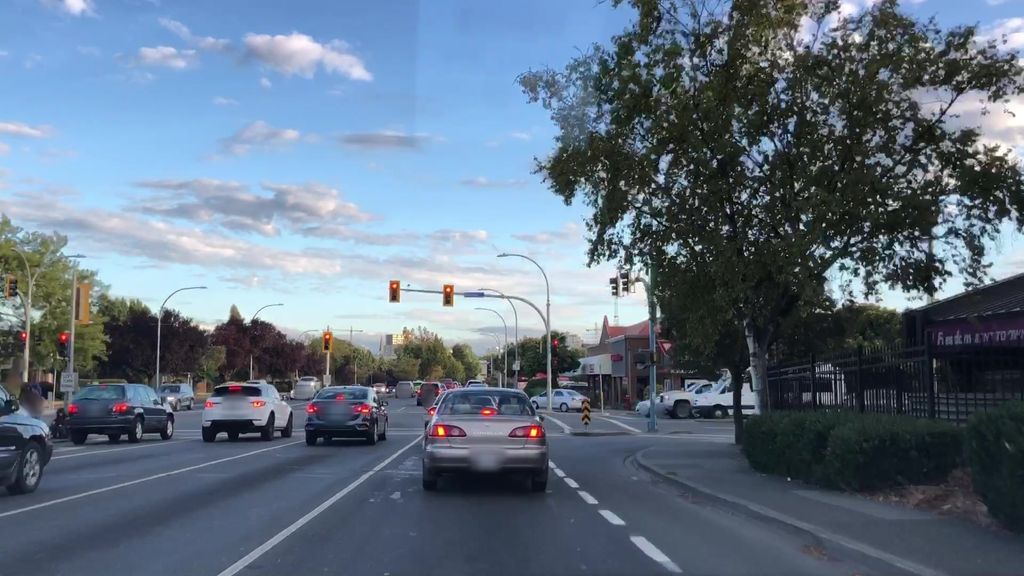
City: victoria